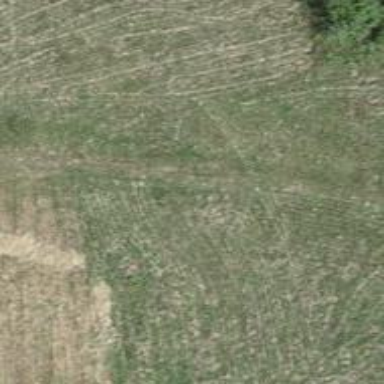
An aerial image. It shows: Grass path.